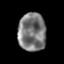
Tissue: prostate
Cell type: T cells
Senescence score: 0.3439
Nuclear area (px): 1031
Mean DAPI intensity: 123.003